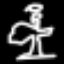
Label: angel